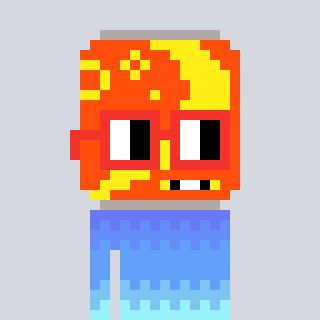
a pixel art character with square red glasses, a pop-shaped head and a red-colored body on a cool background